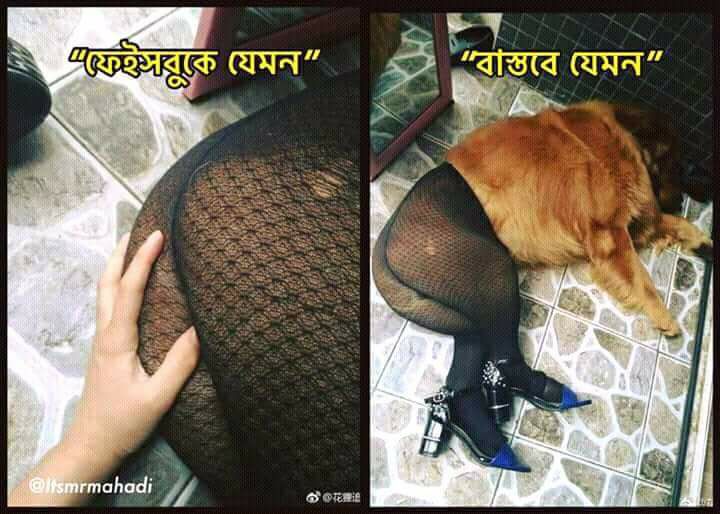
Caption: "ফেইসবুকে যেমন"    "বাস্তবে যেমন"
Label: hate